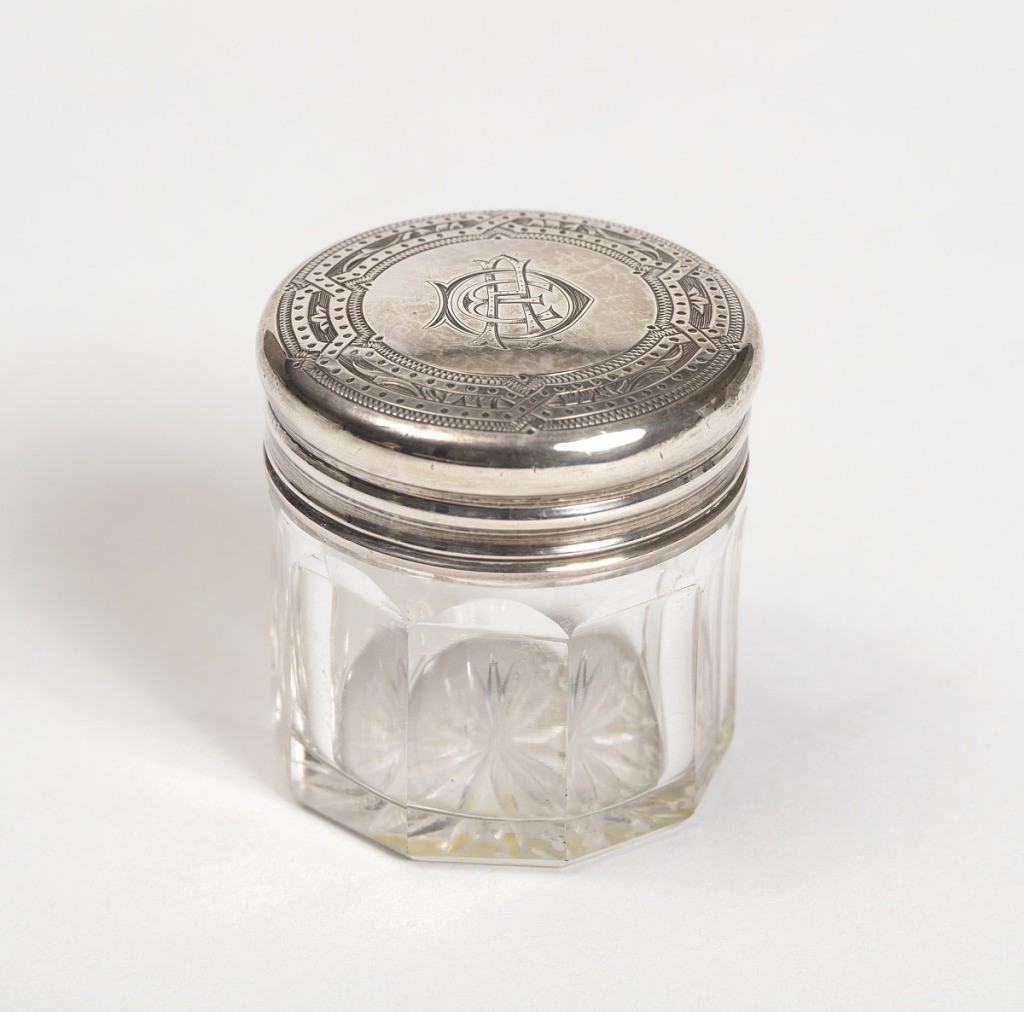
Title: Jar from Traveling Dressing Case
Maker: Thomas Whitehouse, British, active 1848-98
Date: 1875
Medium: glass, silver
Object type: jar
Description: Glass jar with a polygonal base and silver top. The jar has a many-pointed star cut into the bottom. The silver top has incised decoration with a five-banded border with three different pattern types. The center of the lid has a monogram.